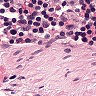
Metastatic tissue present: no